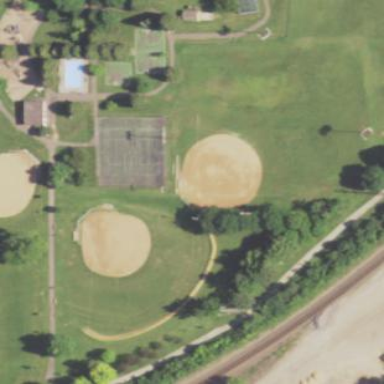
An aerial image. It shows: Dirt baseball pitch for leisure land sports.